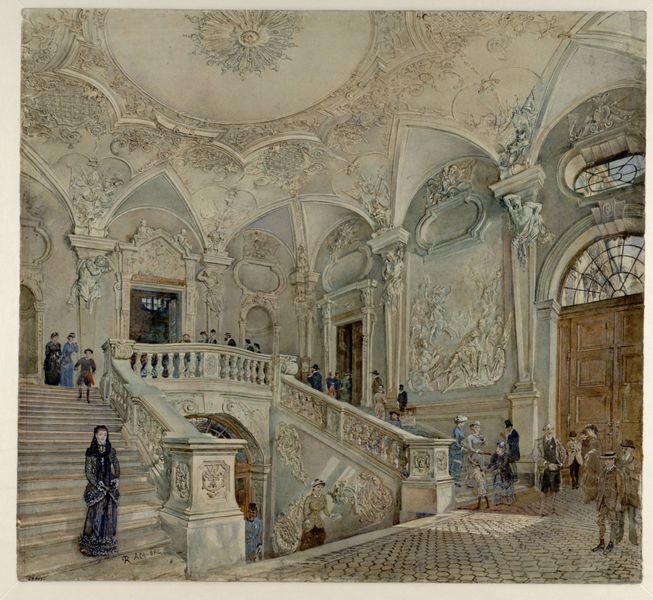
Titel: Treppenhaus im Oberen Belvedere in Wien
Künstler: Rudolf von Alt
Standort: Wien
Institution: Albertina, Wien
Schlagwörter: blau, gemälde, mann, weiß, frauen, menschen, braun, fenster, frau, grau, hell, hut, hüte, kleid, licht, männer, schwarz, säule, tür, dame, gebäude, haus, schloss, leute, tanz, anzug, wand, architektur, barock, herr, innenraum, kirche, boden, adel, decke, kind, personen, rokoko, vornehm, kinder, man, pflaster, türen, moderne, türe, besucher, saal, kuppel, erhaben, treppe, treppen, dekoration, verzierung, wandmalerei, stuck, aufgang, geländer, innenansicht, stufen, fein, hoch, tor, halle, eingang, gewölbe, palast, balustrade, fliesen, halbrund, fries, skulpturen, klinker, rosette, fresken, empfang, treppenhaus, museum, stuckdecke, sechseck, verziehrung, lisene, prunkvoll, stiege, einlass, pflasterung, gbeäude, besichtigen, ganzansicht, fliesen#